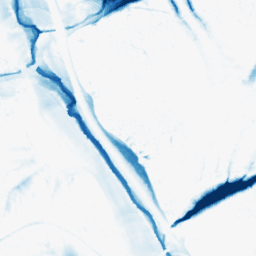
Category: morphological
Decomposition family: morphological_ellipse
Decomposition parameters: operation: closing
width: 30
height: 50
Upsampling method: sinc_hamming
Upsampling parameters: scale: 4
kernel_size: 8
Upsampling scale: 4